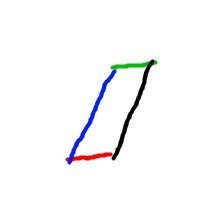
Shape: parallelogram